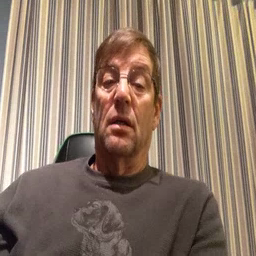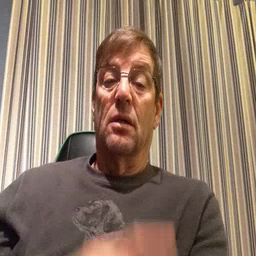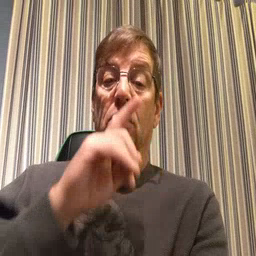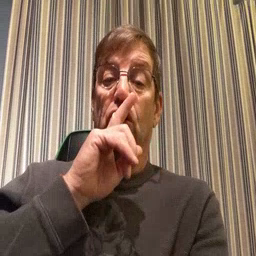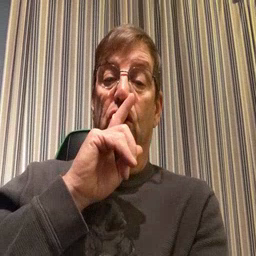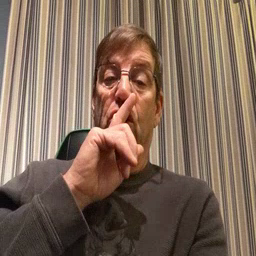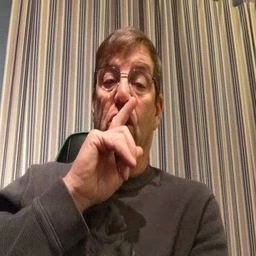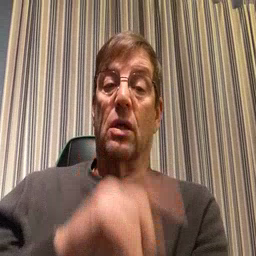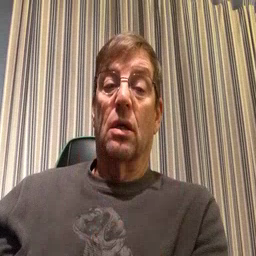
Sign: shhh